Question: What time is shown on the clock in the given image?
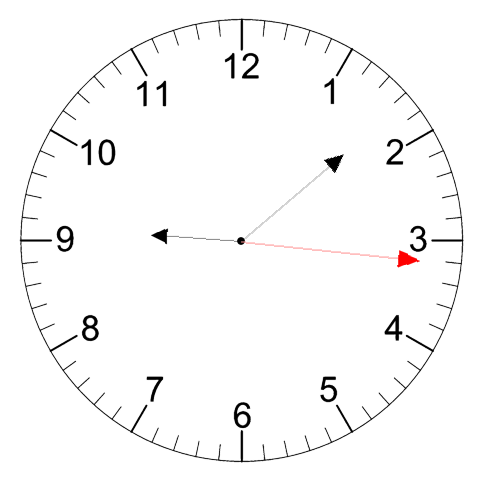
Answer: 09:08:16